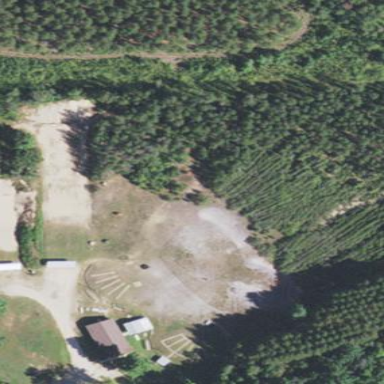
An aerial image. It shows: Shooting range on leisure land pitch.